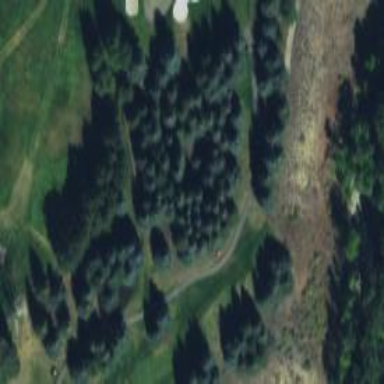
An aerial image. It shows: Area of rough grass used for golf.